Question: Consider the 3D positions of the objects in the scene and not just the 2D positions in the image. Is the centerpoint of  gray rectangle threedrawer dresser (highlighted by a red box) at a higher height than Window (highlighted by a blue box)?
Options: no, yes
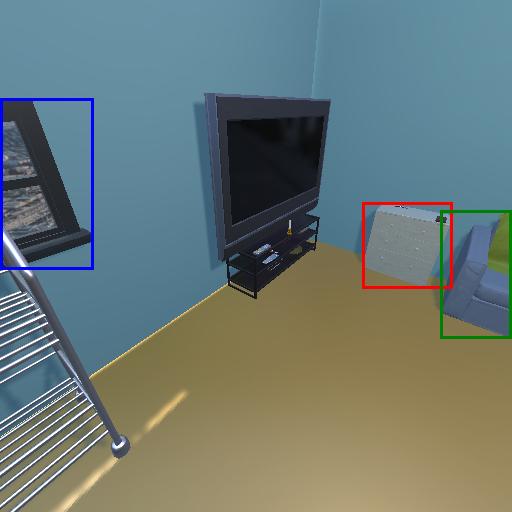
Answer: no